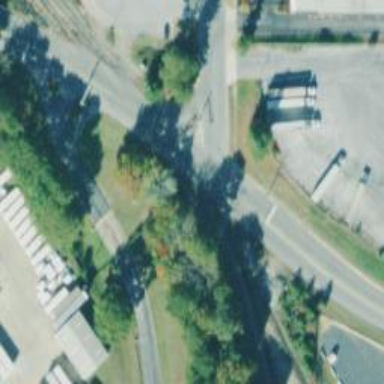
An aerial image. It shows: Railway spur junction.